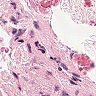
Metastatic tissue present: no